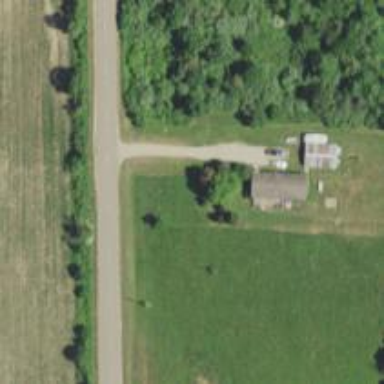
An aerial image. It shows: Driveway leading to service road.